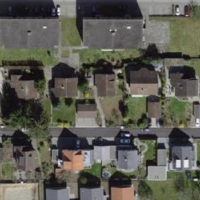
EUNIS habitat code: 54
Species observed at this site:
Prunella vulgaris
Verbascum blattaria